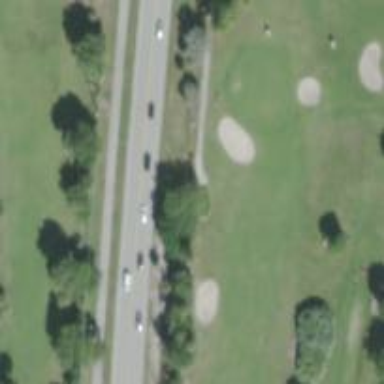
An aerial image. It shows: Golf cartpath that is also road path.